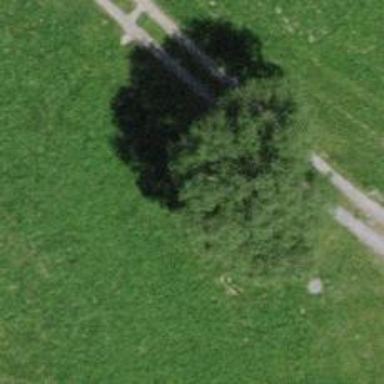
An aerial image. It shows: Bench.